Aerial crown-view tile of a tropical tree (Barro Colorado Island, Panama), acquired 20250217:
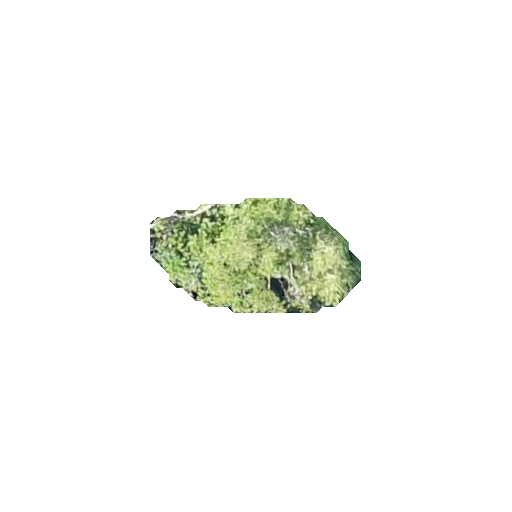
Species: Beilschmiedia tovarensis
GBIF accepted scientific name: Beilschmiedia tovarensis
Crown area: 27.328 m²